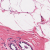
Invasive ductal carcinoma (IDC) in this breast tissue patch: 0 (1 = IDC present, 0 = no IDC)